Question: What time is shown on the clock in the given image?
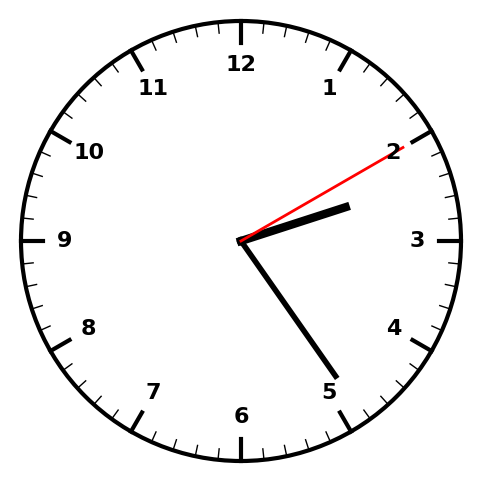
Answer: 02:24:10